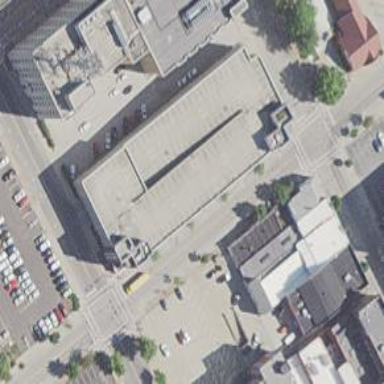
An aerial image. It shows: Multi-storey parking facility.